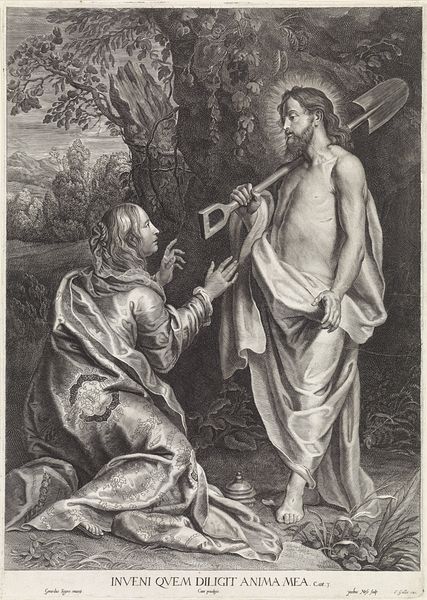
Titel: Christus verschijnt aan Maria Magdalena (Noli me tangere)
Künstler: Jacob Neefs
Standort: Amsterdam
Institution: Rijksmuseum
Schlagwörter: baum, mann, landschaft, frau, mantel, garten, graphik, druck, laubbaum, heiligenschein, christus, jesus, stigma, stigmata, gärtner, heiliger, heilige, kupferstich, magdalena, maria magdalena, salbgefäß, schaufel, chrsitus, märtyr, salbgefäß4